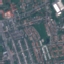
Land use / land cover: Residential